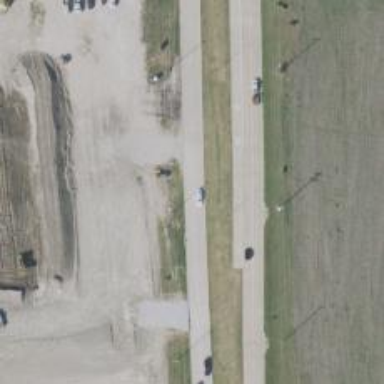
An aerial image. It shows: Secondary road.